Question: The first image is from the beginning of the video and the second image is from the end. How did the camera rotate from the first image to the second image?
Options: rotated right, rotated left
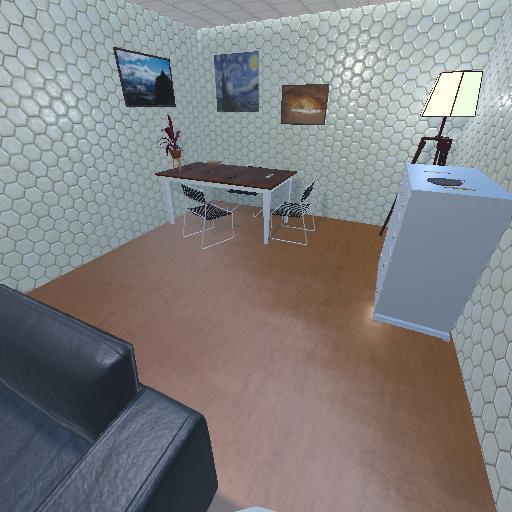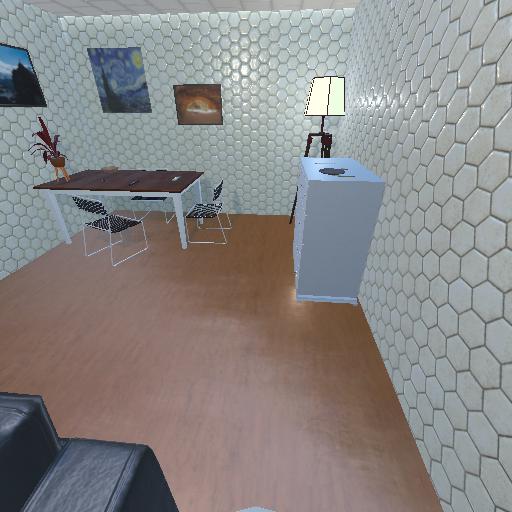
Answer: rotated right